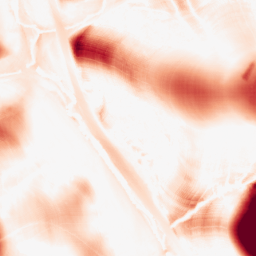
Category: morphological
Decomposition family: tophat
Decomposition parameters: size: 50
mode: white
Upsampling method: sinc_hamming
Upsampling parameters: scale: 8
kernel_size: 16
Upsampling scale: 8